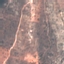
Label: HerbaceousVegetation